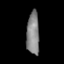
Tissue: prostate
Cell type: T cells
Senescence score: 0.1648
Nuclear area (px): 532
Mean DAPI intensity: 132.288